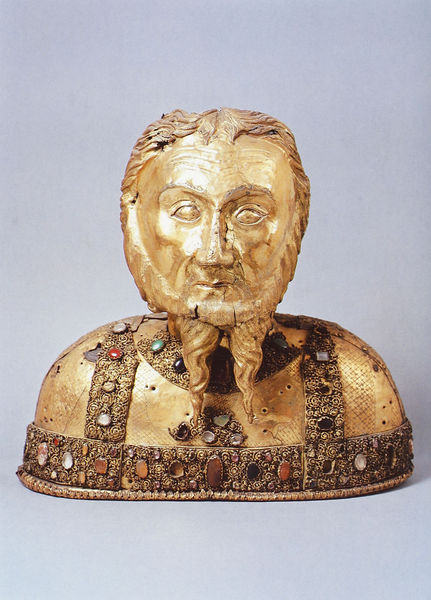
Titel: Antonius-Bartreliquiar
Standort: Herstellungsort: Köln (EU - D - NRW)
Institution: Köln, Erzbischöfliches Diözesanmuseum
Schlagwörter: kopf, mann, mund, nase, stirn, alt, bart, augen, falten, gesicht, portrait, gold, edelsteine, büste, ornamente, verzierung, bronze, ziegenbart, maske, denken, stirnfalten, löcher, mittelalter, raster, bernstein, geschmeide, reliquiar, denkerstirn, sorgenfalten, herrscher mit bart